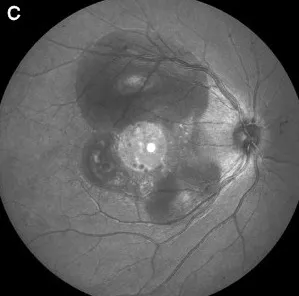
OCT and infrared images show multiple serofibrinous retinal detachments in the right.
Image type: ophthalmic_imaging (oct)